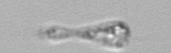
Label: Amoeba